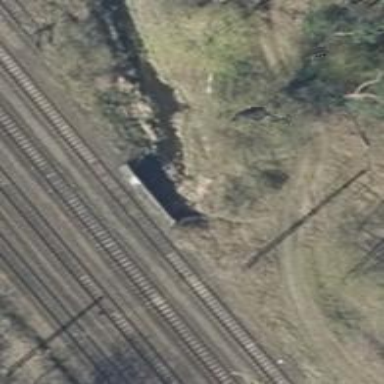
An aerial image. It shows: Tunnel.